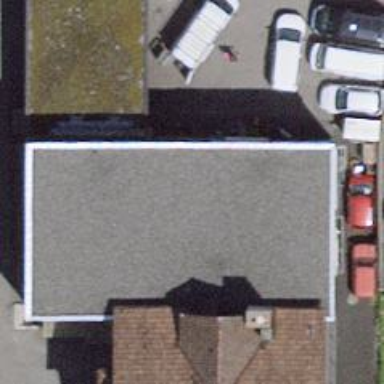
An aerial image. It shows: Car repair shop.